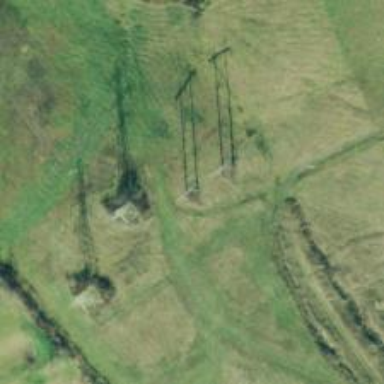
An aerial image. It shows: H-frame power tower with distinctive design.